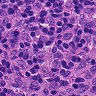
Metastatic tissue present: no